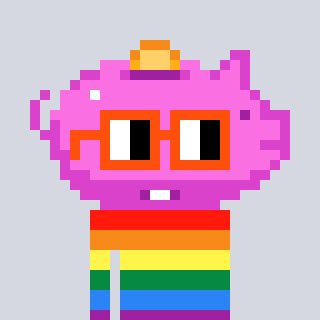
a pixel art character with square orange glasses, a piggybank-shaped head and a grayscale-colored body on a cool background